Field crop: maize
Growth stage: 2
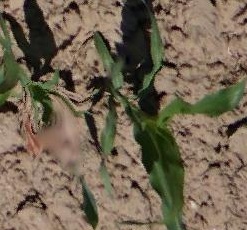
Species: maize